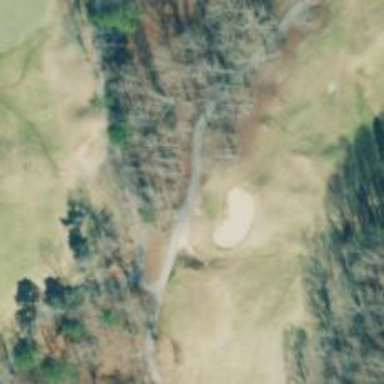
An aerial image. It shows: Path for both roads and golfers.